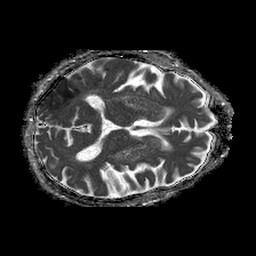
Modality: ADC
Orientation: axial
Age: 79
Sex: male
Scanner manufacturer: philips
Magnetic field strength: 1.5 T
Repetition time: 4.6 s
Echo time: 0.08517 s